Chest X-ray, AP view. Patient: 66 years old, sex M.
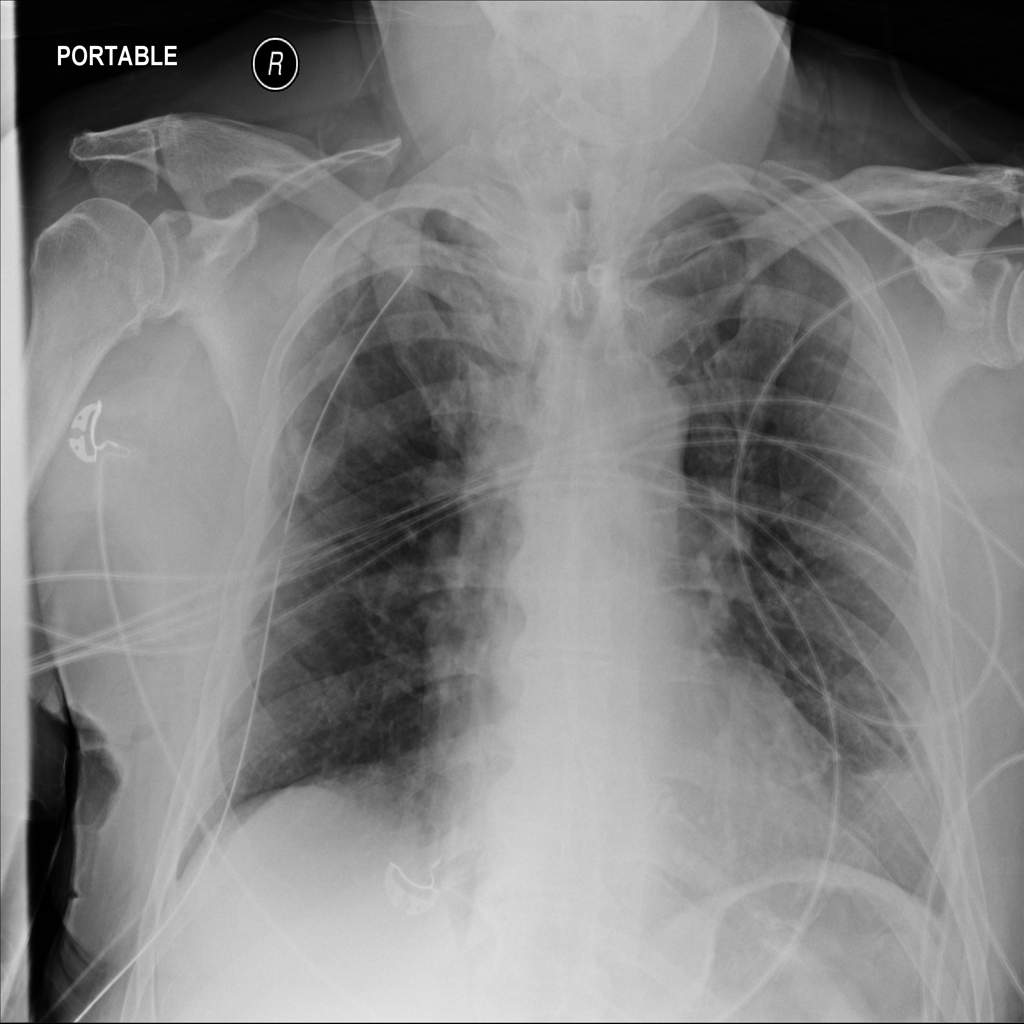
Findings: No Finding